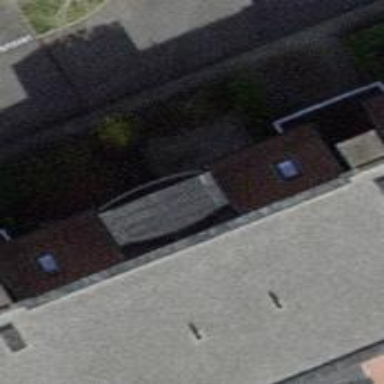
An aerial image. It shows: Garden enclosed by fence.